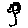
Label: flower